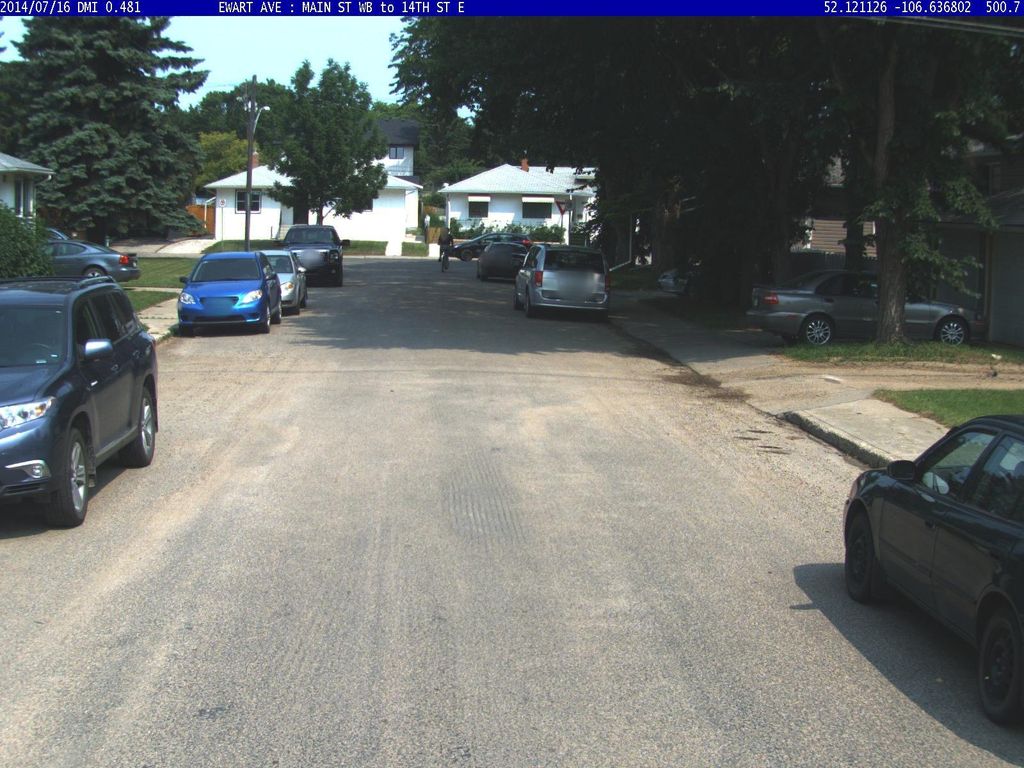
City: saskatoon